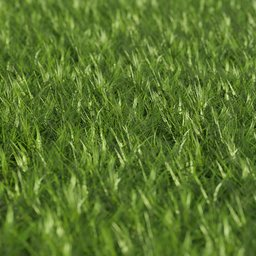
Label: nature